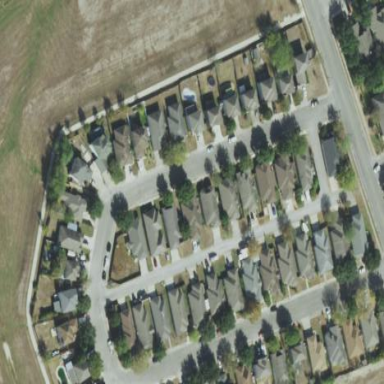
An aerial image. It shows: Residential area in subdivision.